Field crop: maize
Growth stage: 2
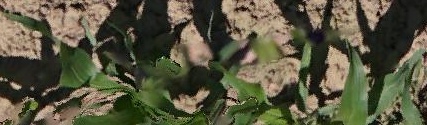
Species: maize